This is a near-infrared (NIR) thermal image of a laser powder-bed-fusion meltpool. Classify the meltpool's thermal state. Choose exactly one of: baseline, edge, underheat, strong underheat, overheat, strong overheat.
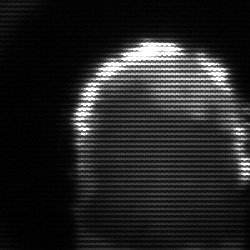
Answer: baseline